Aerial crown-view tile of a tropical tree (Barro Colorado Island, Panama), acquired 20250715:
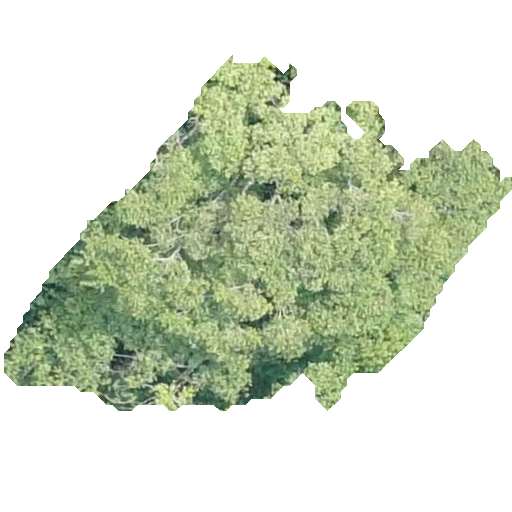
Species: Luehea seemannii
GBIF accepted scientific name: Luehea seemannii
Crown area: 156.993 m²